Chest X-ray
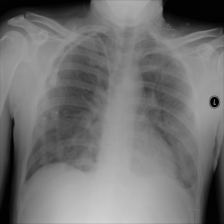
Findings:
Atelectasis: negative
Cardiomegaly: negative
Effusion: negative
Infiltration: negative
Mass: negative
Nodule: negative
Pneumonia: negative
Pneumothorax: negative
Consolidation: negative
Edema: negative
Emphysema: negative
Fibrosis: negative
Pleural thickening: negative
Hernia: negative